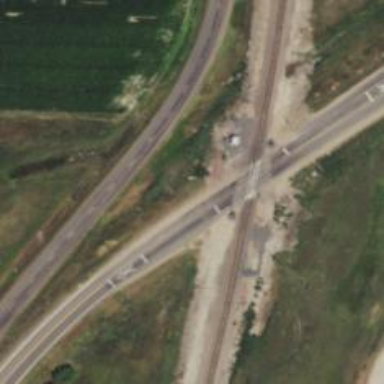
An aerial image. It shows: Level crossing on the railway with lights.